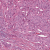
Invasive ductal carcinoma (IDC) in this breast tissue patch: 1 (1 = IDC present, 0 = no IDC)